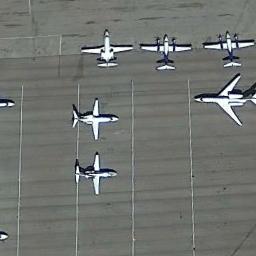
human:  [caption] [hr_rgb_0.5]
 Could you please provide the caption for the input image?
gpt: Six airplanes are parked on the runway .

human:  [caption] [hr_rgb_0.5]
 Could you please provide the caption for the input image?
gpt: There are five small planes and one larger plane on the ground .

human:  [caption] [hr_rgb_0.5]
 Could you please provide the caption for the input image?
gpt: Three planes parked in a horizontal line, Two planes parked in a vertical line and a large plane opposite the two planes .

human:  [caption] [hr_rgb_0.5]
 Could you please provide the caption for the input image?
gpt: Six planes were parked in the marked space .

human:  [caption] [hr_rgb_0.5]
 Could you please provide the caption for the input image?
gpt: Six planes are in the parking lot drawn in a straight line .